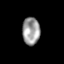
Tissue: skin
Cell type: Epithelial cells
Senescence score: 0.244
Nuclear area (px): 472
Mean DAPI intensity: 157.674